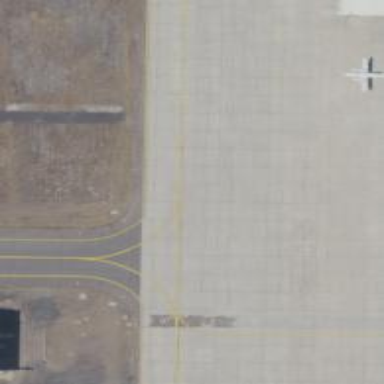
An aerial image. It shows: Image of taxiway at airport.